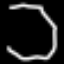
Label: octagon